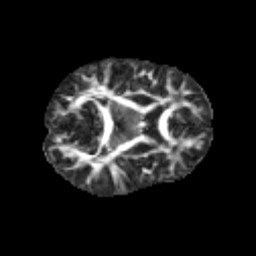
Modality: FA
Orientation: axial
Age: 9
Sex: male
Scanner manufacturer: siemens
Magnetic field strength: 3 T
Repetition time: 3.8 s
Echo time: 0.07 s